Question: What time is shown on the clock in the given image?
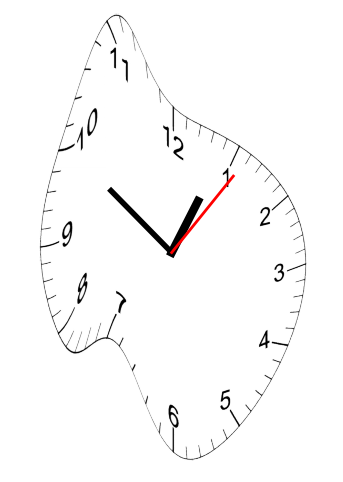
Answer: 12:50:06